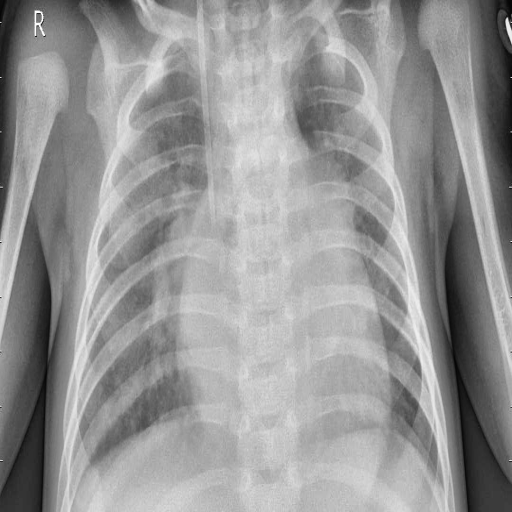
Finding: PNEUMONIA